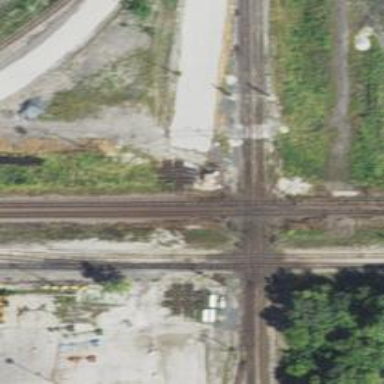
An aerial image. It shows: Railway crossing.